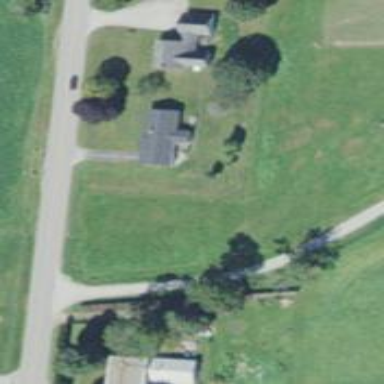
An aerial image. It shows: Simple house.